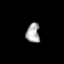
Tissue: prostate
Cell type: Fibroblasts
Senescence score: 0.7219
Nuclear area (px): 262
Mean DAPI intensity: 165.473